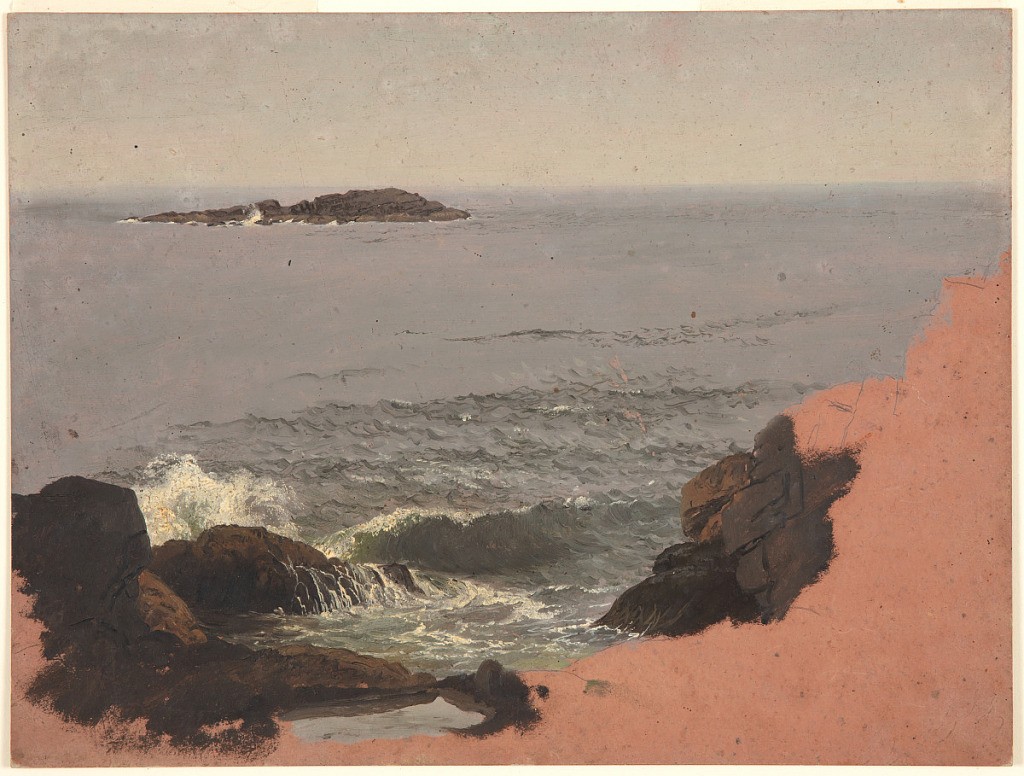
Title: "Old Soaker" off Great Head, Mt. Desert Island, Maine
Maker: Frederic Edwin Church, American, 1826–1900
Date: July–September 1850
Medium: Brush and oil, graphite on cardboard
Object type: Drawing
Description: Landscape and seascape sketch showing a view of the small island known as "Old Soaker" from the coast of Maine's Mt. Desert Island at Great Head. In foreground, waves break against the rocky shoreline and create white foam. Red, brick colored ground visible in unfinished lower right corner and lower margin. Old Soaker visible in the middle distance at left across rippling water that becomes calm near the horizon. A grayish, blue-green sky makes up the top portion of the composition.